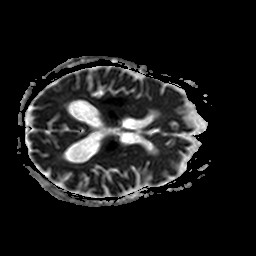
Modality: ADC
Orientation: axial
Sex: female
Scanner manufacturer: philips
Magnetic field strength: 1.5 T
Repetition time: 4.427 s
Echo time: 0.07764 s